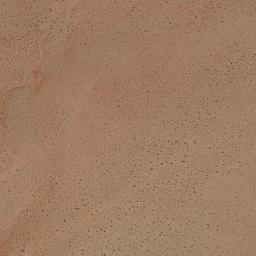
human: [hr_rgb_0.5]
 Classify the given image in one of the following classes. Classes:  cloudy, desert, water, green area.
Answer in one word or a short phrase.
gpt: desert